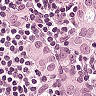
Metastatic tissue present: yes